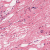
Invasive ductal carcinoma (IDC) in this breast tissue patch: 0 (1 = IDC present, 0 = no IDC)